RGB frame:
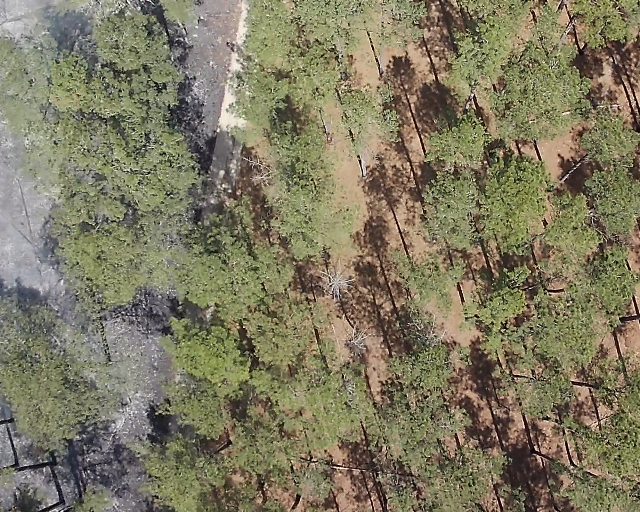
Thermal frame:
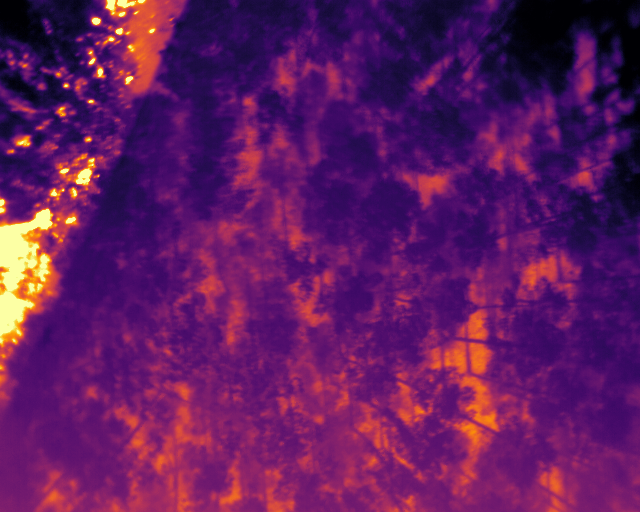
Captured: 2026-02-27 02:40:12
Pixels at or above 80 °C: 2282 (fraction of frame: 0.006964)